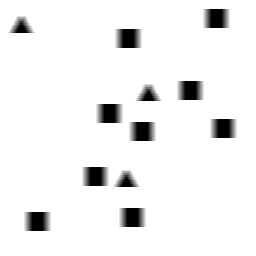
Squares: 9
Triangles: 3
Stars: 0
Total shapes: 12